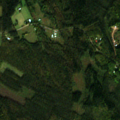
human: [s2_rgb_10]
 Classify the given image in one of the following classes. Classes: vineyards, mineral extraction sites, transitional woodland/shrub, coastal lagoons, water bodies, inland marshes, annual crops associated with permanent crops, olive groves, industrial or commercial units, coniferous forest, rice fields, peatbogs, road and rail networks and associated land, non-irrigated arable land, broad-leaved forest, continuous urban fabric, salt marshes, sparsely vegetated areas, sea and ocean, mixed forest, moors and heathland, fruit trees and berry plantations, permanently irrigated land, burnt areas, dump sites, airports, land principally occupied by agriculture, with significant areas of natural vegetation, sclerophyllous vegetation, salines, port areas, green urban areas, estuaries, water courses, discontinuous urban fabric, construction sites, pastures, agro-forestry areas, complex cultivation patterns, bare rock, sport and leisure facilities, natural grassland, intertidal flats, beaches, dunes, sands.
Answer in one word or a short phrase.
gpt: land principally occupied by agriculture, with significant areas of natural vegetation, broad-leaved forest, coniferous forest, mixed forest